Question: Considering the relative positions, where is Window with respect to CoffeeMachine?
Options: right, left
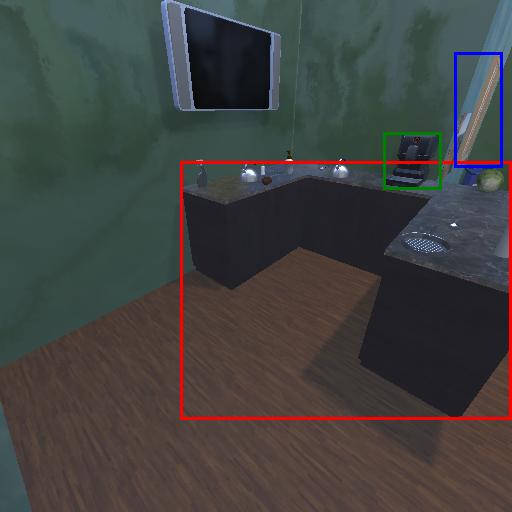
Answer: right